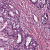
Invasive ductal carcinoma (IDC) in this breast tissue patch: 0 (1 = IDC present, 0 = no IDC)